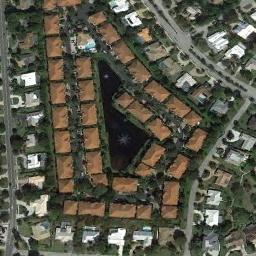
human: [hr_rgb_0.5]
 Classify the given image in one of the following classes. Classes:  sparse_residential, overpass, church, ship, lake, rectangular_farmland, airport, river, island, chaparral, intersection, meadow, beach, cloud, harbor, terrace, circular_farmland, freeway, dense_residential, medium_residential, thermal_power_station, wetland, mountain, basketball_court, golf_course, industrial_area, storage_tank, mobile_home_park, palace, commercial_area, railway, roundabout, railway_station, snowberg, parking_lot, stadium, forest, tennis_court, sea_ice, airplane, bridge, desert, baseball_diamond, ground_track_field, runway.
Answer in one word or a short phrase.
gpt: dense_residential